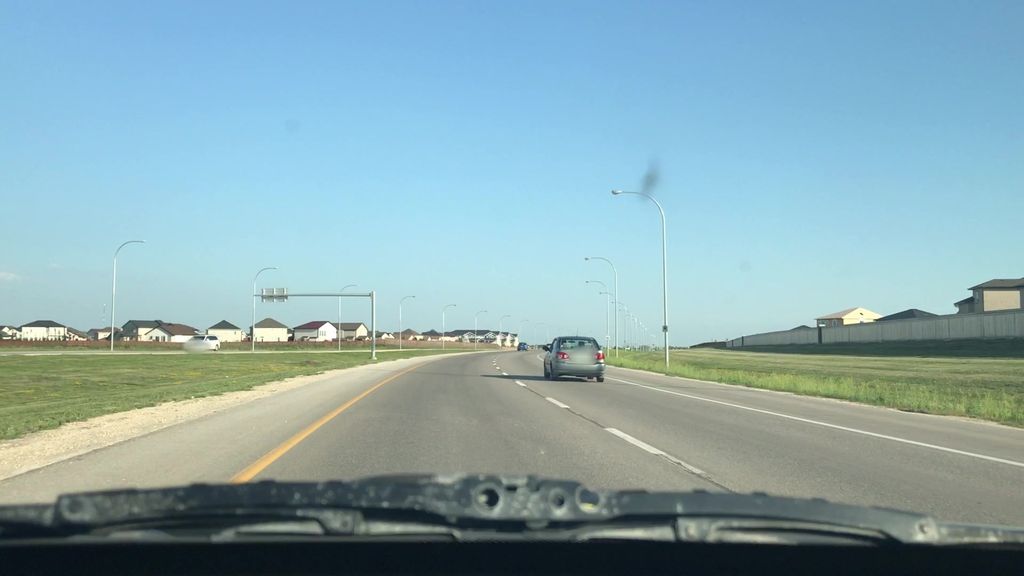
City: winnipeg